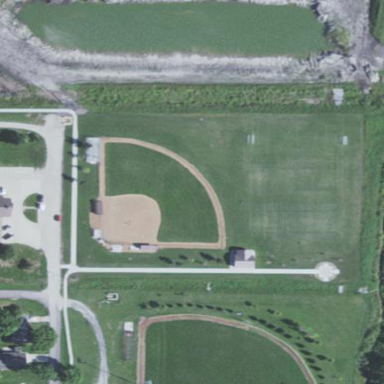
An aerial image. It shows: Softball pitch for leisure land activities.